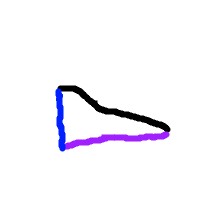
Shape: triangle